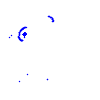
Particle: proton